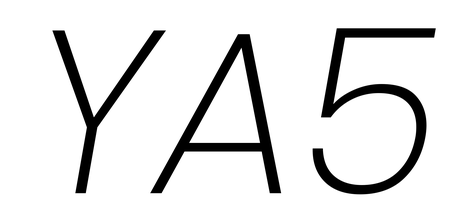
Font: Poppins-ExtraLightItalic